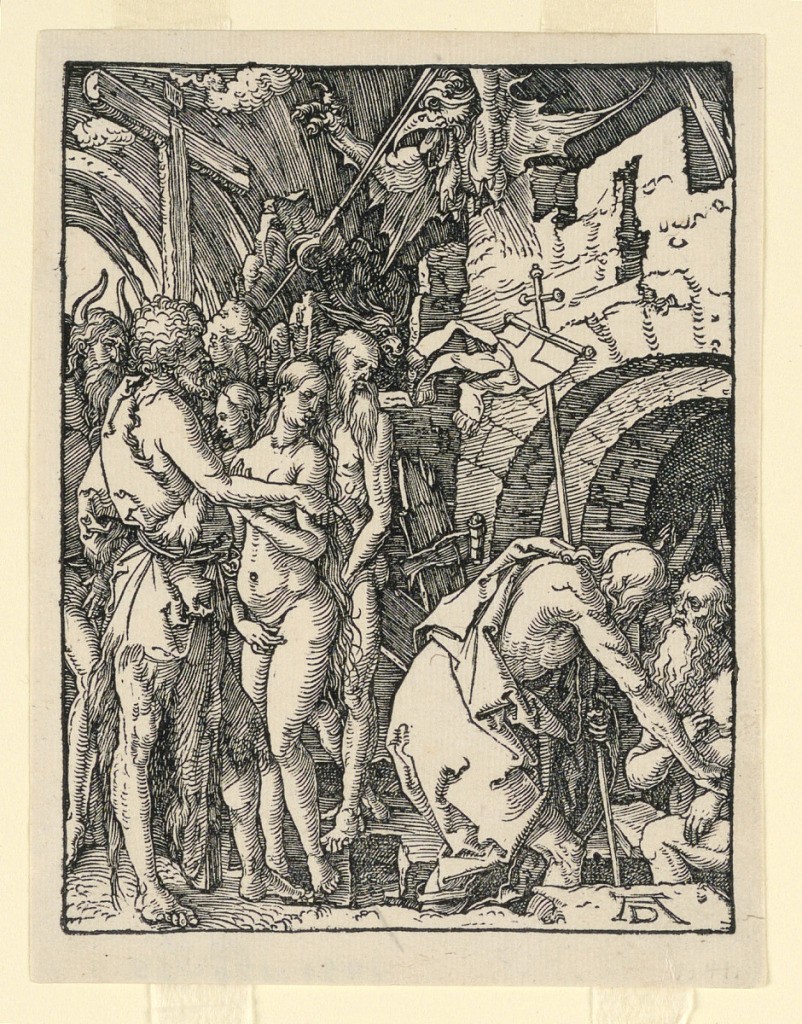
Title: Christ in Limbo (Harrowing of Hell), from The Little Passion Series
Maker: Albrecht Dürer, German, 1471–1528
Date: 1509–11
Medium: Woodcut on off-white laid paper
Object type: Print
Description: Christ is in right foreground, holding his banner in his left hand, and with his right assisting an old man. A group of men and women stand at left. The cross is seen at upper left. Monogram of Dürer at lower right.